Brain MRI, modality: ceT1
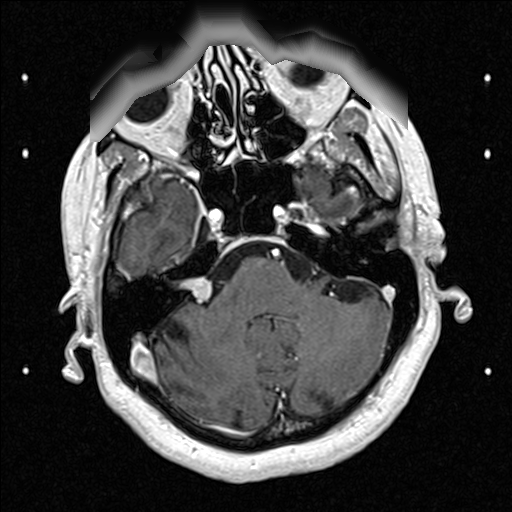